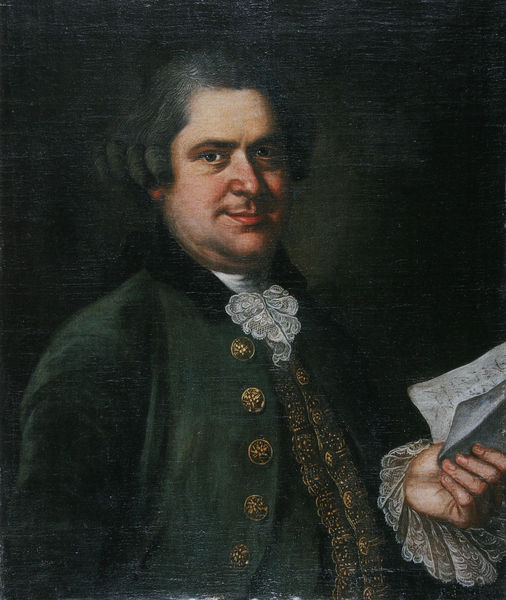
Titel: Bildnis Andreas Georg Friedrich Rebmann
Künstler: (Anonym) Deutsch
Standort: Mainz
Institution: Landesmuseum
Schlagwörter: blätter, dunkel, gemälde, hand, mann, schatten, weiß, grün, finger, frankreich, frisur, grau, haar, hintergrund, licht, mund, nase, raum, schwarz, zimmer, blick, rot, tuch, malerei, muster, schleife, alt, bart, hemd, jacke, wand, arm, arme, augen, barock, blass, falten, gesicht, halten, kleidung, knoten, kragen, samt, spitze, stehen, ärmel, bildnis, hals, niederlande, portrait, porträt, öl, gewand, gold, haare, mantel, reich, stickerei, stoff, adel, saum, blatt, augenbrauen, borte, brustbild, kinn, knopf, kontrast, lippen, locken, ohren, scheitel, handel, deutschland, perücke, lächeln, schrift, wangen, liebe, papier, noten, backen, schwer, dunkelgrün, dick, zopf, seitenscheitel, halstuch, lesen, bauch, edel, rüschen, knöpfe, jackett, knopfleiste, weste, fett, lachen, froh, buch, zettel, links, lockig, politik, hässlich, manschette, manschetten, brokat, politiker, tracht, seiten, halbprofil, männlich, doppelkinn, portät, wohlhabend, brief, wams, herzog, binder, beleibt, lesend, zierde, golden, schriftstück, kräftig, gewellt, tresse, staat, verziehrung, botschaft, notiz, jabot, nachricht, janker, zufrieden, flaten, staatsmann, große nase, hintergrun, massig, wohlgenährt, wanst, bullig, gelesen, gute nachricht, jancker, kragenrüschen, nöpfe, 1700, seidenhemd